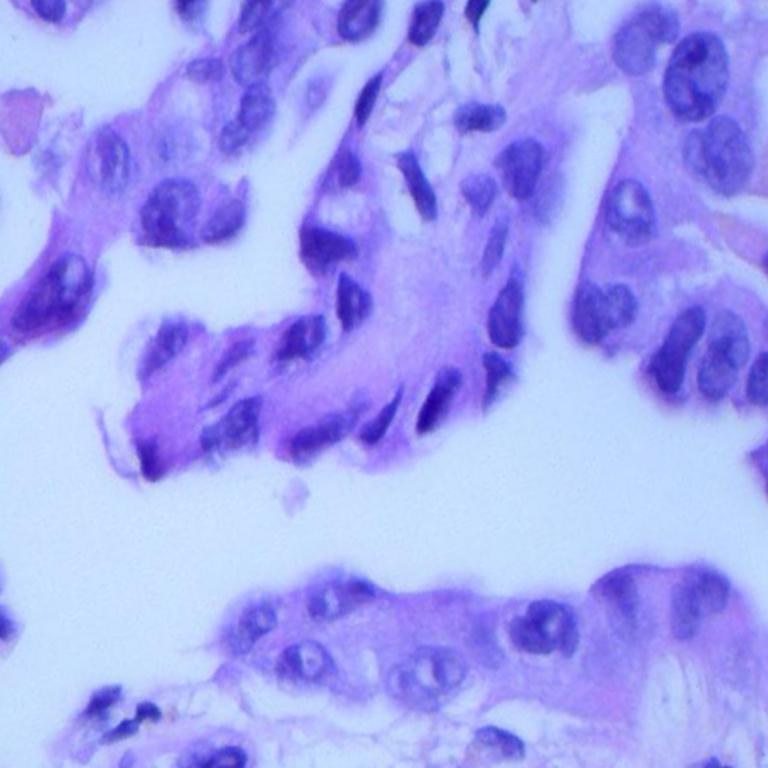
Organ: lung
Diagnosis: adenocarcinomas